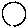
Label: circle